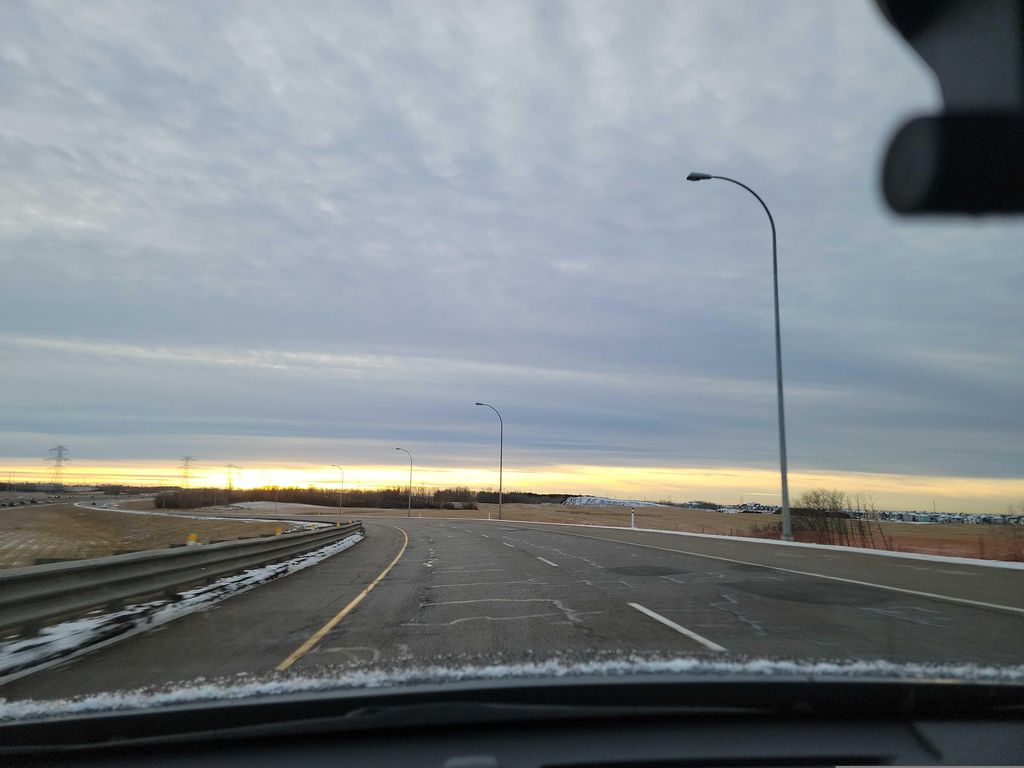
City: edmonton